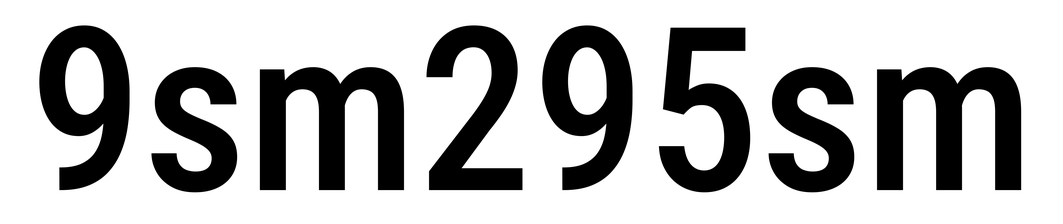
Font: Roboto_Condensed_Medium